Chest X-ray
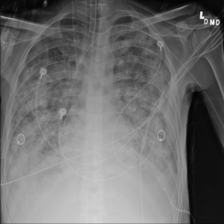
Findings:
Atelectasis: negative
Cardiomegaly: negative
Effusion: positive
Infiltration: positive
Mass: negative
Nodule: negative
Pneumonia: negative
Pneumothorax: negative
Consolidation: negative
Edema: negative
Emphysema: negative
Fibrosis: negative
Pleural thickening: negative
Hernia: negative